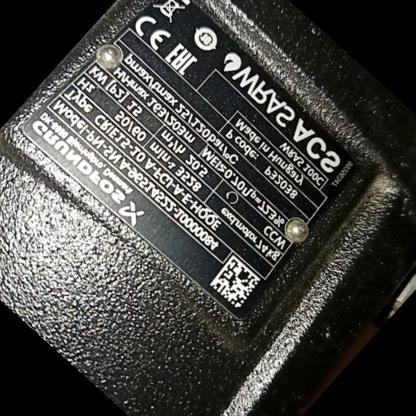
Klasa: tabliczka-znamionowa